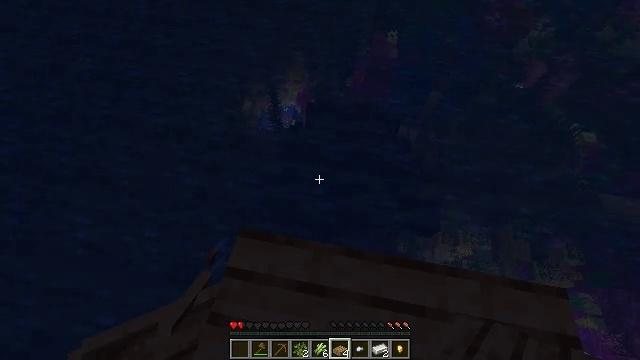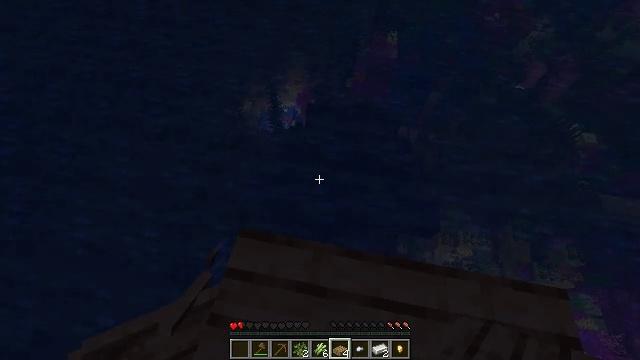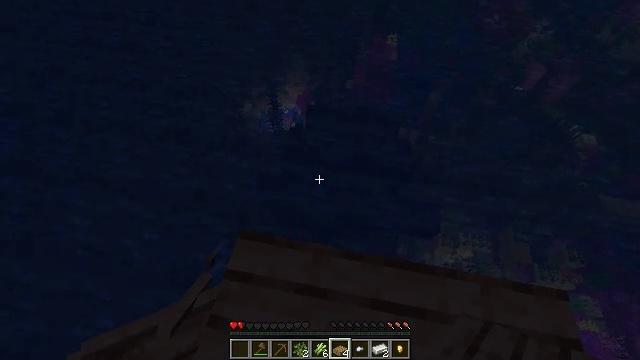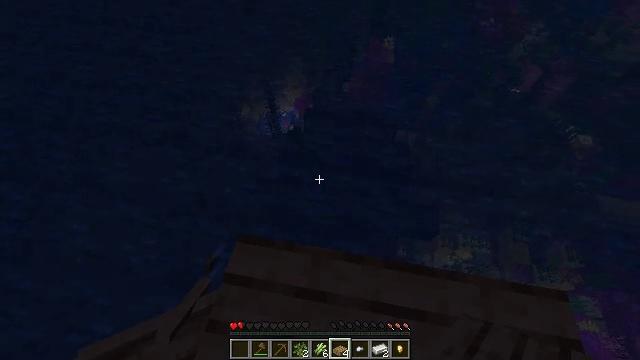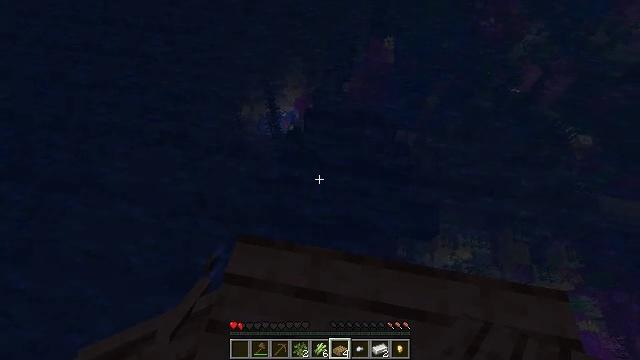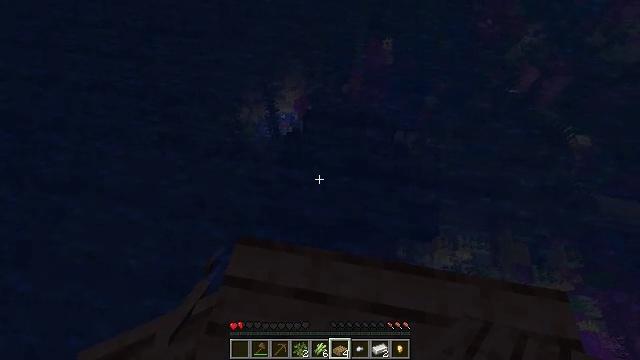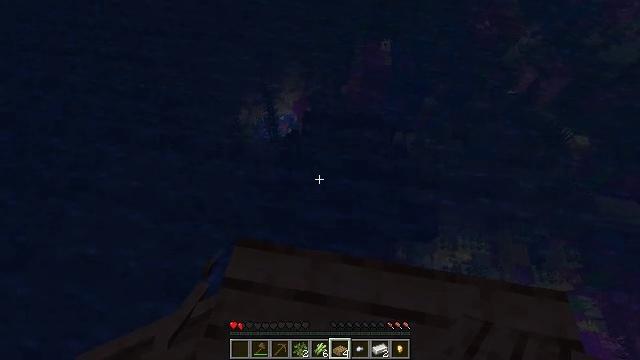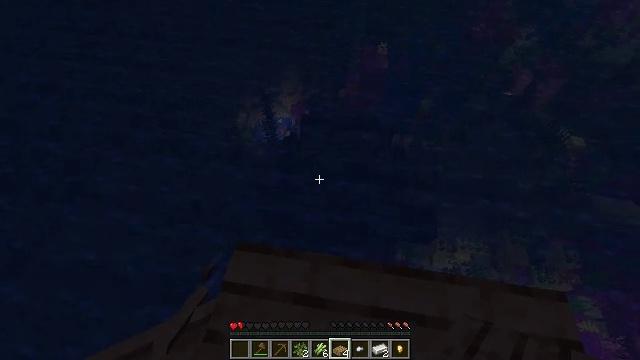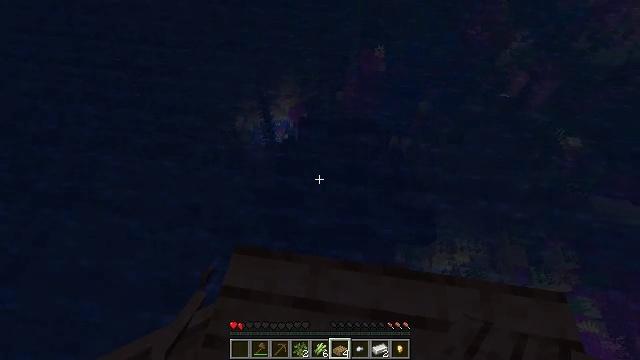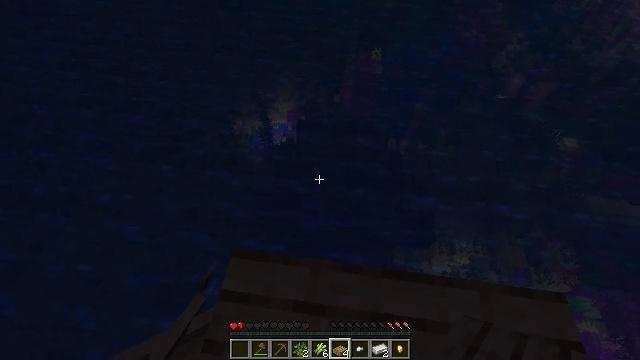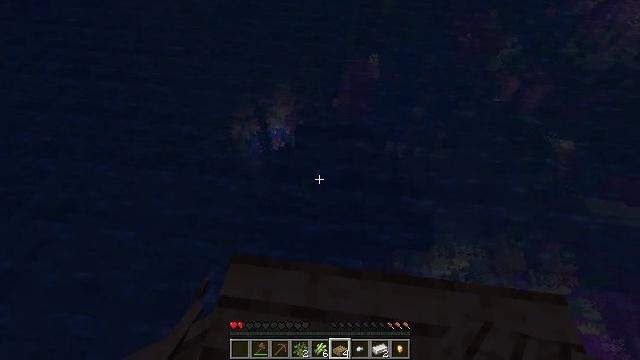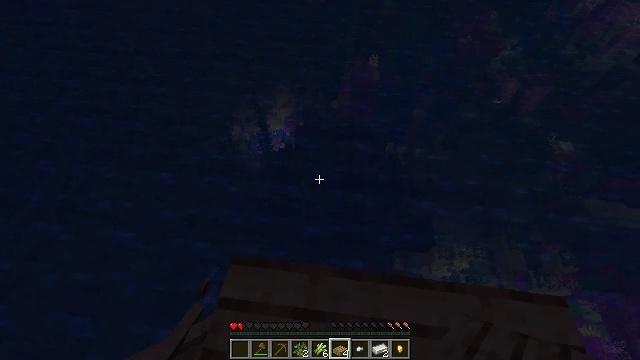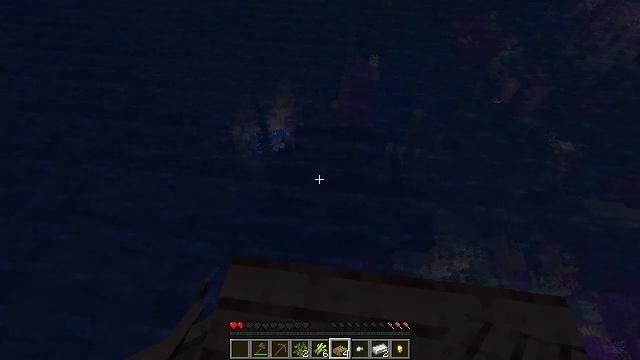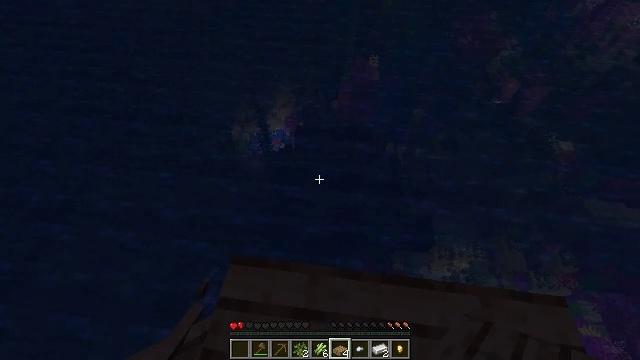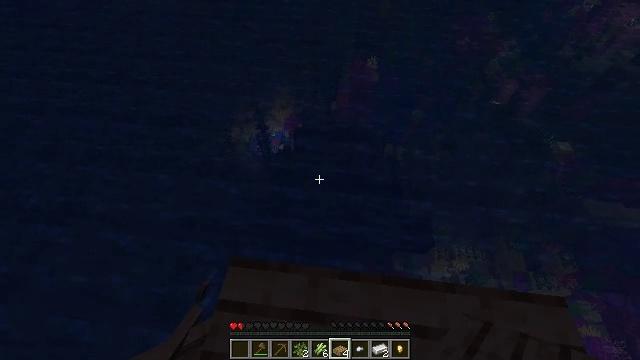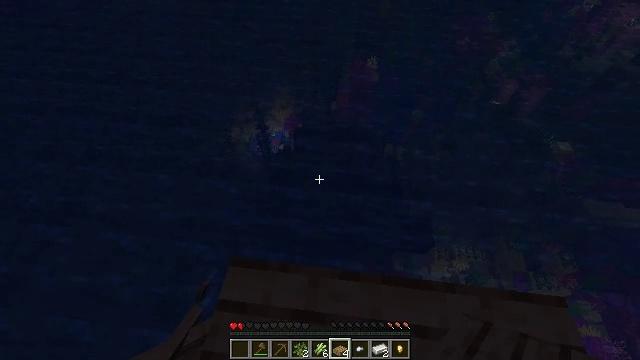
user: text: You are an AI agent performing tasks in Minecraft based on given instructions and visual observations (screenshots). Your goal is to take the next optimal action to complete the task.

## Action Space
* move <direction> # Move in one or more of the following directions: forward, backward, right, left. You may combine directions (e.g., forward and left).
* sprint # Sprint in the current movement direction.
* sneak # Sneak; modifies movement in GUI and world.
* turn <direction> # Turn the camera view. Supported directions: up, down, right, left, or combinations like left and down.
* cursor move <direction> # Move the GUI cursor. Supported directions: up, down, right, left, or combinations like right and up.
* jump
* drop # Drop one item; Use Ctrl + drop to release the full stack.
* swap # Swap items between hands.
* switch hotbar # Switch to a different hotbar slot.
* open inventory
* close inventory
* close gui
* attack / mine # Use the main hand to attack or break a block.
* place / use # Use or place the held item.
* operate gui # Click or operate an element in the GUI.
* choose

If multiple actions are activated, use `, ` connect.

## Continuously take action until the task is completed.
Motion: motion action
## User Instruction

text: Remove the oak slab to gather resources.
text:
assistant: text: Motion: no_op
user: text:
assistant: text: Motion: no_op
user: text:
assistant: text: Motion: no_op
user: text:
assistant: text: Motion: no_op
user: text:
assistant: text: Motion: no_op
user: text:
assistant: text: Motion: no_op
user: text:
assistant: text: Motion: no_op
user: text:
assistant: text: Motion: no_op
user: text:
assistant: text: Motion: no_op
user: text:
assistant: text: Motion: no_op
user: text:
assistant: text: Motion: no_op
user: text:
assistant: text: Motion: no_op
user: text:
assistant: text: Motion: no_op
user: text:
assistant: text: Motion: no_op
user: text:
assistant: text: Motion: no_op
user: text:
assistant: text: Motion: no_op
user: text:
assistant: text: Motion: no_op
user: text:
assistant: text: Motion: no_op
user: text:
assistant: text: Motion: no_op
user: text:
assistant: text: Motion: no_op
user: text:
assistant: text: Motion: no_op
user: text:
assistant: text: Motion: no_op
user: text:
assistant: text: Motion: no_op
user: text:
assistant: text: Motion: no_op
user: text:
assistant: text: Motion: no_op
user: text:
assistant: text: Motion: no_op
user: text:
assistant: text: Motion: no_op
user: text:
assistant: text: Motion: no_op
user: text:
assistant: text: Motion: no_op
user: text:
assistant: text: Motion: no_op